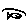
Label: fish